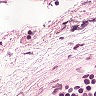
Metastatic tissue present: no